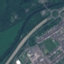
Label: Highway